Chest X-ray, AP view. Patient: 67 years old, sex M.
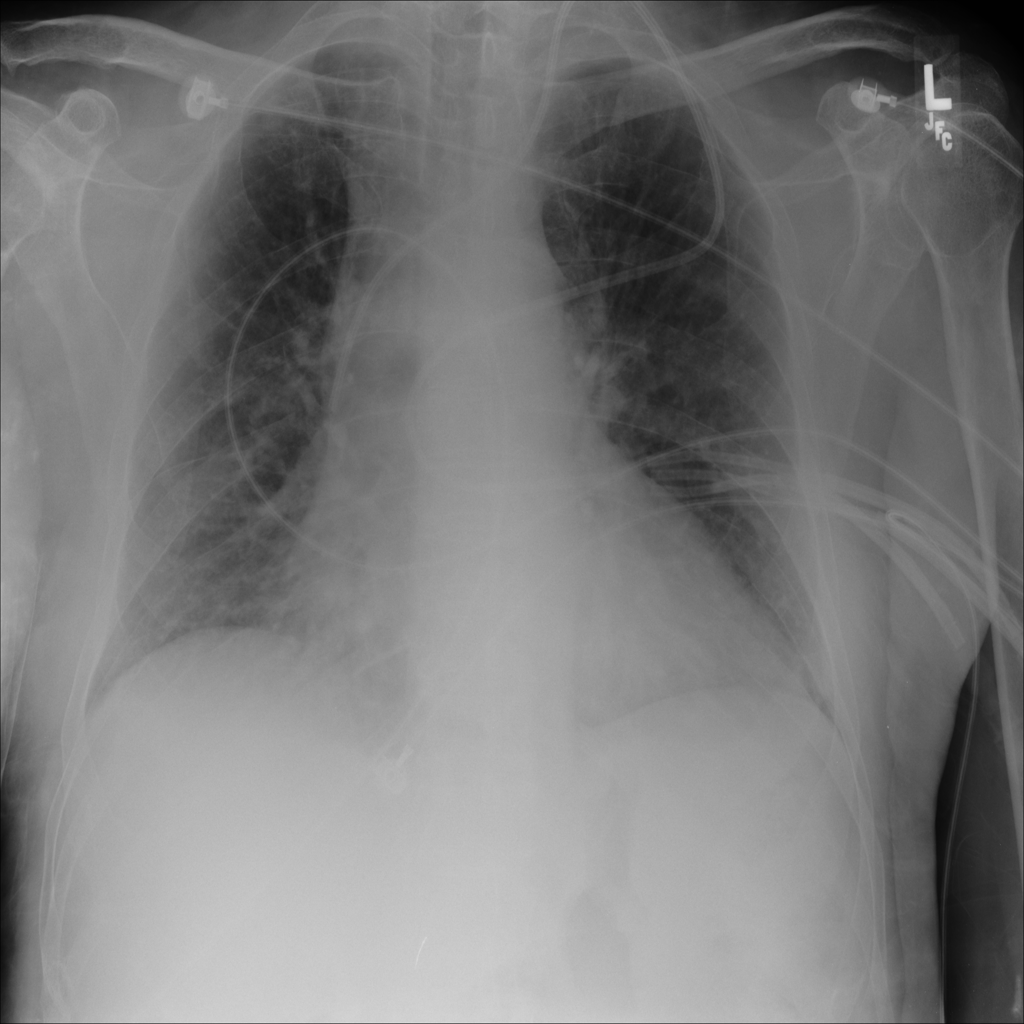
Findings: Atelectasis, Cardiomegaly